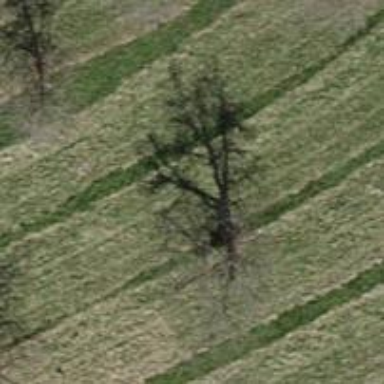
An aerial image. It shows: Agricultural area with deciduous broadleaved trees.